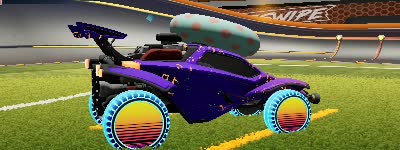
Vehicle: octane